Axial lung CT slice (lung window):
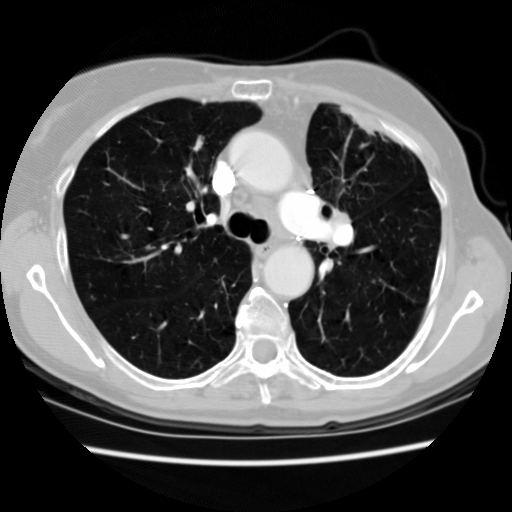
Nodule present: yes
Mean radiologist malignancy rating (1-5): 4.75